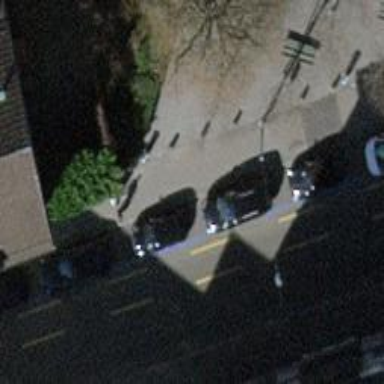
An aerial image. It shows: Parking lane.